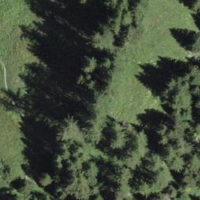
EUNIS habitat code: 44
Species observed at this site:
Prunella vulgaris
Capreolus capreolus